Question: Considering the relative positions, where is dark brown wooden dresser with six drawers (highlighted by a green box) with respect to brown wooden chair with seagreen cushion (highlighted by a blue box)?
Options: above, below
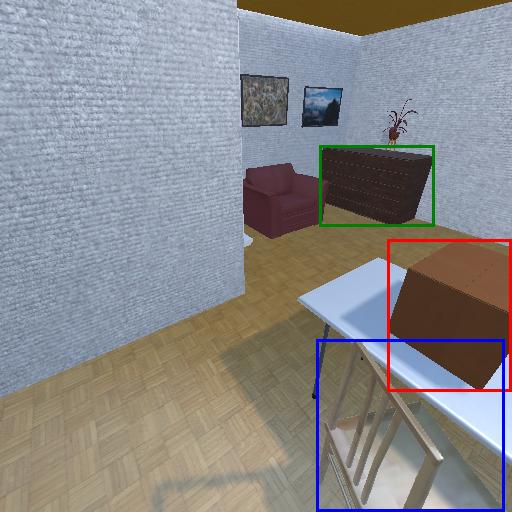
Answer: above